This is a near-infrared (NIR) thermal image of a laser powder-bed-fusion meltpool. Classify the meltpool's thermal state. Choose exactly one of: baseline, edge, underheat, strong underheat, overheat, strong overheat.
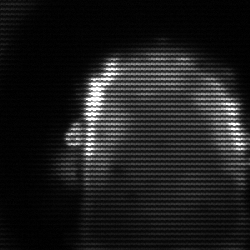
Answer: baseline